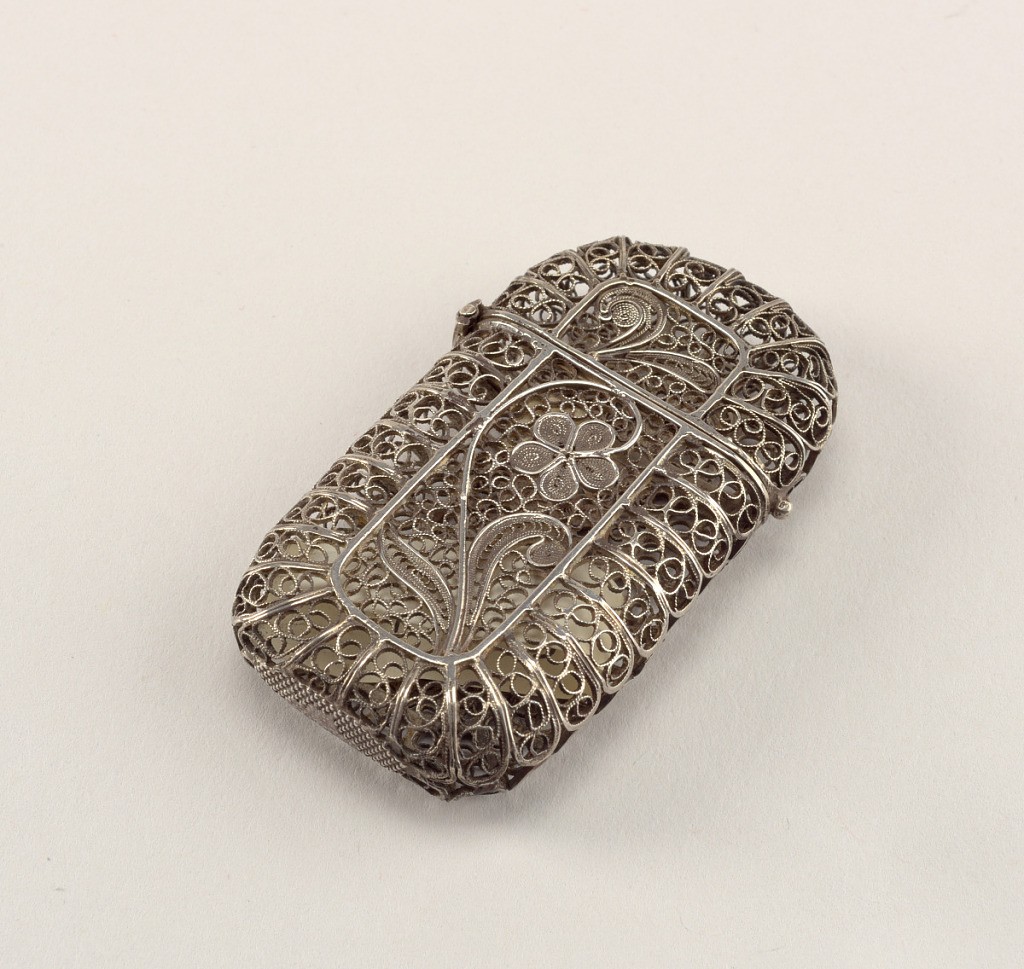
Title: Filigree Work
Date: late 19th century
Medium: Silver
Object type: Matchsafe
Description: Oblong, curved sides and lid, structure of lacy, silver filigree work, featuring a central, vertical, rectangular area with a single, long-stemmed flower and leaves, identical on front and reverse. Lid, upper third of box, hinged on side, small knob-like thumb catch opposite. Small oval striker on bottom.